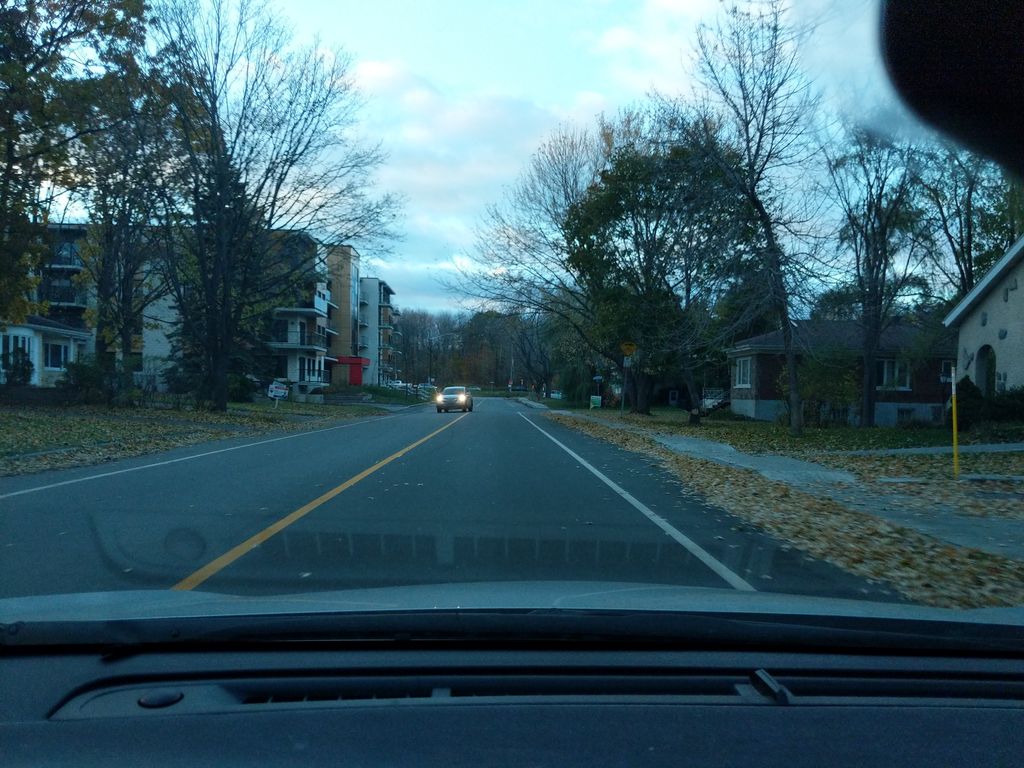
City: quebec_city